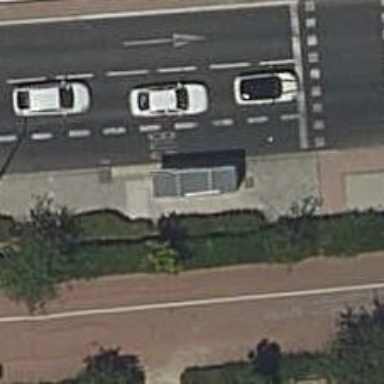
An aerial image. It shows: Bus stop with platform for public transport.